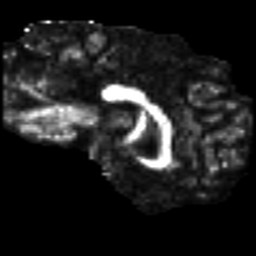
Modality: FA
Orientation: sagittal
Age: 47
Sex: male
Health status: ill
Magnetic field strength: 3 T
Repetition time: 9 s
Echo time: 0.093 s